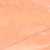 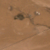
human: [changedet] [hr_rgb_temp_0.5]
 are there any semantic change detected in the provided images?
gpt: Some houses were built above the diagonal road.